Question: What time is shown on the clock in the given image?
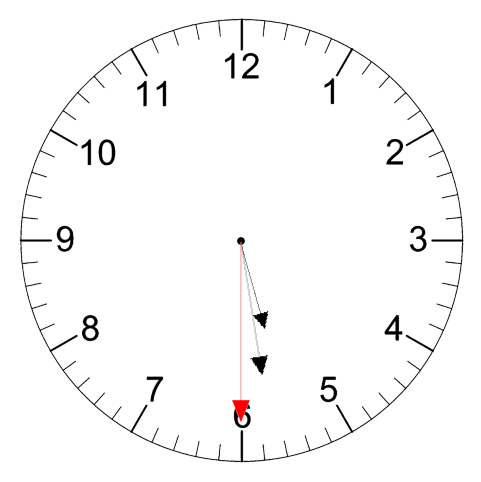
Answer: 05:28:30